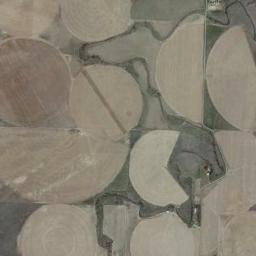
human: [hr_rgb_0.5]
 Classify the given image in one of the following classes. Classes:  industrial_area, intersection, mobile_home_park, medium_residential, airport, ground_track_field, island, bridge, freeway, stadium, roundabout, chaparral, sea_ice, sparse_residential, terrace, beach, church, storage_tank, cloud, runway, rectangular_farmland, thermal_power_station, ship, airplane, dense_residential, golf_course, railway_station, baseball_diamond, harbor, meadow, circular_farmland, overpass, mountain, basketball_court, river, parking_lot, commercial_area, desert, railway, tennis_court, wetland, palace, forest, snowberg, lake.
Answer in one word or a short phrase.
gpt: circular_farmland